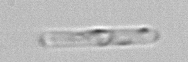
Label: Cerataulina_pelagica